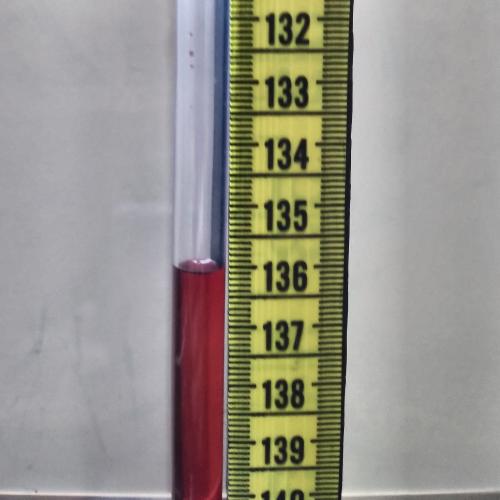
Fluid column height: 136.1 cm